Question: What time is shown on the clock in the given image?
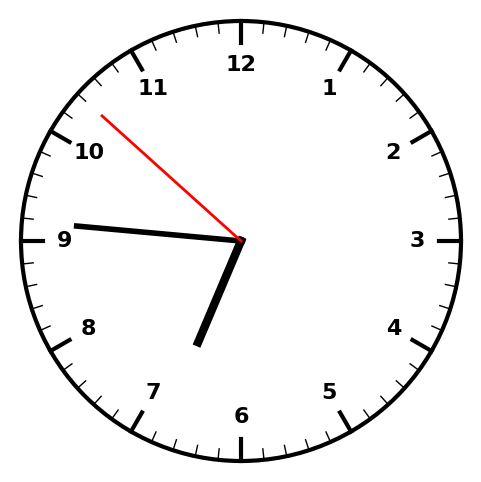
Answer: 06:45:52